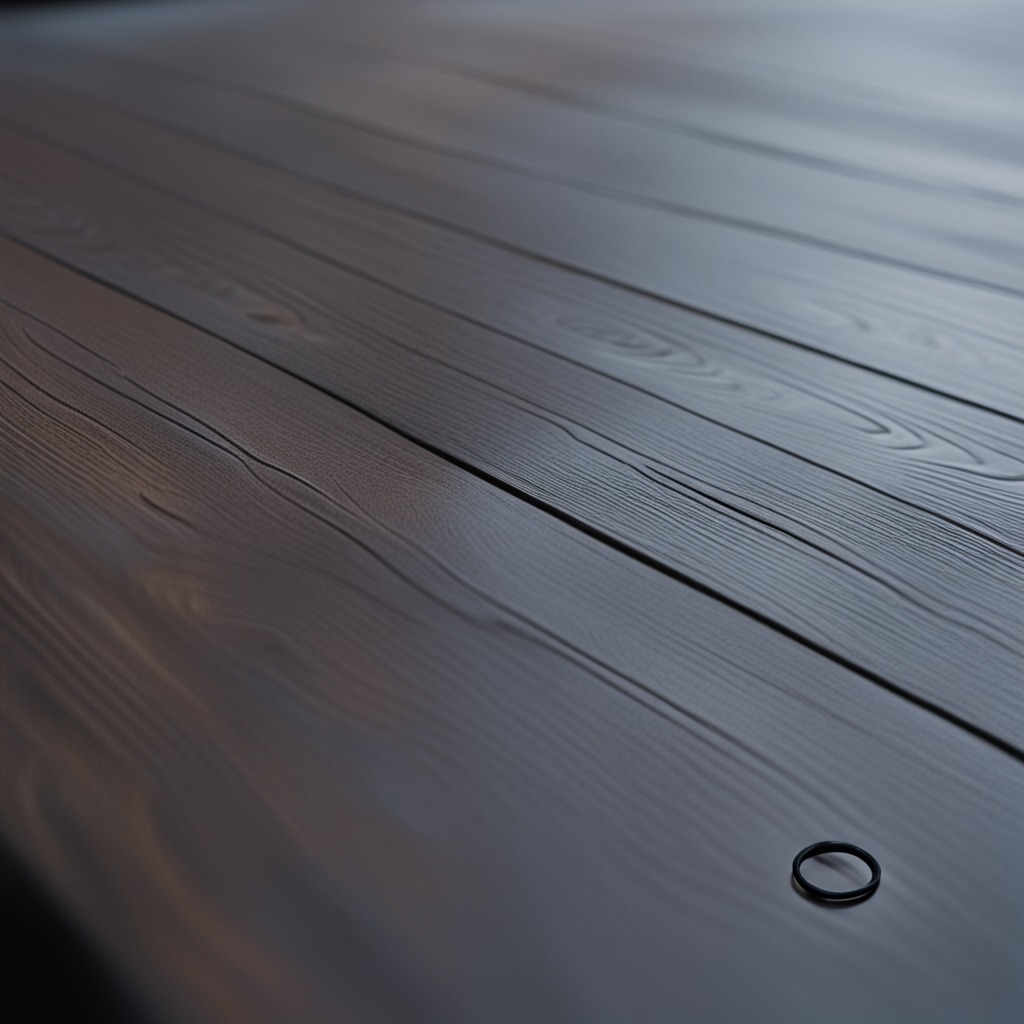
A rubber O-ring lying on a old table with faint burn marks in a small garage at twilight.